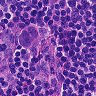
Metastatic tissue present: yes